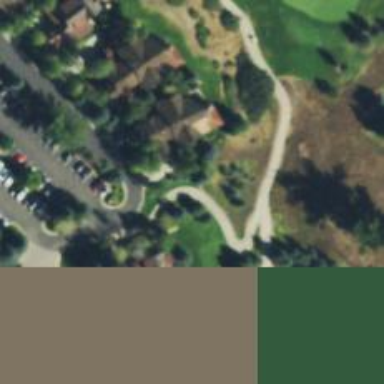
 known as golf cart path. It is intended for easy navigation for golf carts."